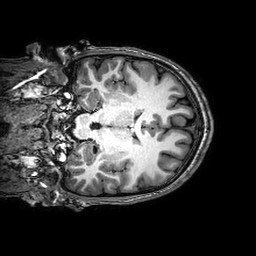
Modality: T1w
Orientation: coronal
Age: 20
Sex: male
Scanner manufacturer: philips
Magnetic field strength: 3 T
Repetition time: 0.008484 s
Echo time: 0.00394 s